Question: I found out, that for my dropdown menu to show, I have to add position: relative to my css. But no matter where I add it, it gets displayed like this (with the navbar increasing its width. See the picture:

Code:
'''
*,
*::before,
*::after {
box-sizing: border-box;
}
body {
background-image: linear-gradient(rgba(0, 0, 0, 0.3) 0, rgba(0, 0, 0, 0.3)), url('img/tape-measure.jpg');
background-size: cover;
min-height: 2000px;
color: #000305;
font-size: 100%;
font-family: 'Coming Soon', 'Lucida Sans Unicode', cursive;
line-height: 1.5;
}
a {
text-decoration: none;
color: #CF5C3F;
}
.mainHeader {
width: 90%;
margin: 0 auto;
}
.mainHeader nav {
background-color: #9cb34f;
border-radius: 5px;
}
.mainHeader nav ul {
list-style: none;
margin: 2em;
padding: 0;
}
nav:first-of-type ul {
display: flex;
flex-flow: row wrap;
}
nav:first-of-type li {
flex: 1 0 15em;
padding: 0.125em;
}
nav a {
display: block;
padding: 1em;
transition: all linear 0.15s;
text-decoration: inherit;
}
.mainHeader nav a:link,
.mainHeader nav a:visited {
color: #fff;
}
.mainHeader nav a:hover,
.mainHeader nav a.Home:link,
.mainHeader nav a.Home:visited {
background-color: #CF5C3F;
text-shadow: none;
}
.mainHeader nav ul li a {
border-radius: 5px;
}
.menu li:hover .sub-menu {
position: relative;
z-index: 1;
opacity: 1;
}
.menu .arrow {
font-size: 11px;
line-height: 0%;
}
.sub-menu {
width: 140%;
padding: 1em;
position: absolute;
top: 100%;
left: 0px;
z-index: -1;
opacity: 0;
transition: opacity linear 0.15s;
box-shadow: 0px 2px 3px rgba(0, 0, 0, 0.2);
background: #CF5C3F;
}
.sub-menu li {
display: block;
font-size: 16px;
}
.sub-menu li a {
padding: 10px 30px;
display: block;
}
.sub-menu li a:hover {
background: #3e3436;
}
'''
'''
<!DOCTYPE html>
<html lang="de">
<head>
<meta charset="utf-8">
<title>Couture Anni</title>
<link rel="stylesheet" type="text/css" href="resources/css/ionicons.css">
<link rel="stylesheet" type="text/css" href="resources/css/style.css">
<link href="https://fonts.googleapis.com/css?family=Coming+Soon" rel="stylesheet">
<meta name="viewport" content="width=device-width, initial-scale=1.0">
</head>
<body>
<header class="mainHeader">
<img class="Logo" src="resources/img/Content%5Cvariation_800_e.png" alt="Logo">
<img class="Margrit" src="resources/img/IMG_5347_small.jpg" alt="Annamaria Hofstetter">
<div class="menu-wrap">
<nav class="menu">
<ul class="clearfix">
<li><a href="#">Home</a></li>
<li>
<a href="#">Movies <span class="arrow">&#9660;</span></a>
<ul class="sub-menu">
<li><a href="#">In Cinemas Now</a></li>
<li><a href="#">Coming Soon</a></li>
<li><a href="#">On DVD/Blu-ray</a></li>
<li><a href="#">Showtimes &amp; Tickets</a></li>
</ul>
</li>
<li><a href="#">T.V. Shows</a></li>
<li><a href="#">Site Help</a></li>
</ul>
</nav>
</div>
<p class="Schneiderei"><strong>Schneiderei<br>&amp; Handwerk</strong></p>
<p class="Willkommen"><strong>Willkommen auf meiner Homepage.<br>Schon, dass Sie mich gefunden haben!</strong></p>
<p class="inBearbeitung"><strong>Diese Seite ist unter Bearbeitung.<br>Bis demnachst!</strong></p>
</header>
<footer class="mainFooter">
<p>Copyright ©️ <a href="#" title="couture-anni">couture-anni.ch</a></p>
</footer>
</body>
</html>
'''
I just don't get how I prevent the navbar from increasing its width, when the dropdown is shown.
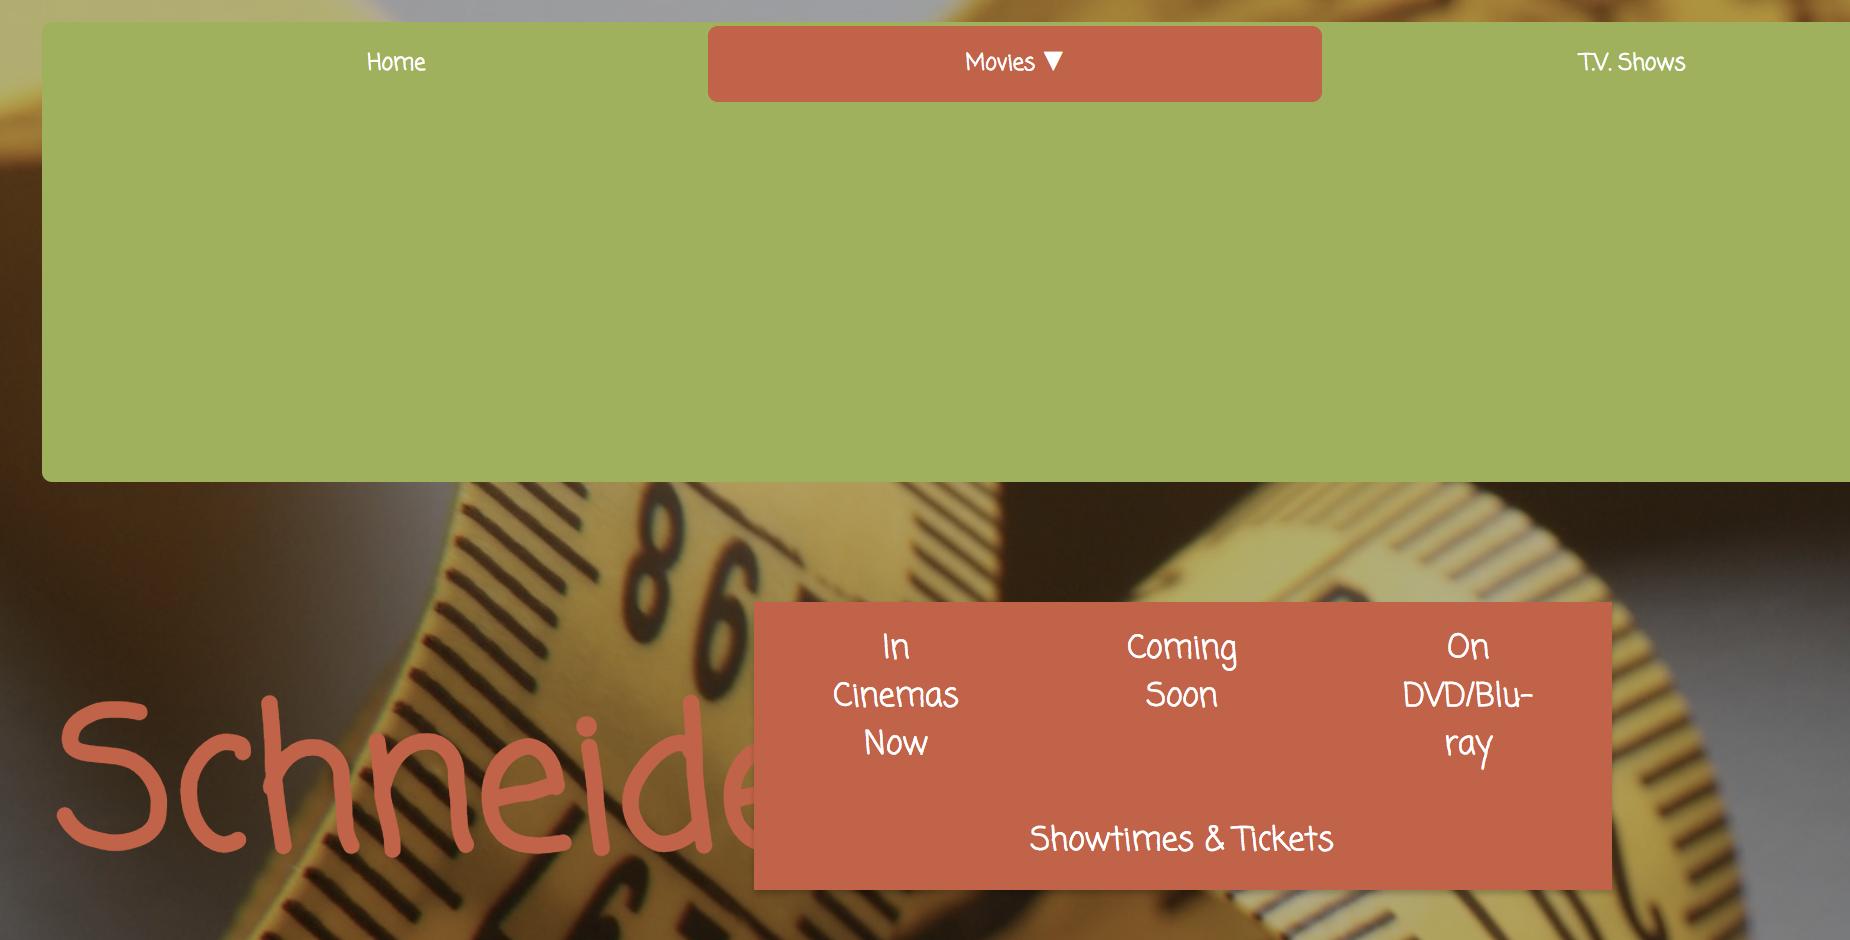
Answer: '''
.mainHeader nav ul li {
position: relative;
}
.menu li:hover .sub-menu {
position: absolute;
//more code...
}
.sub-menu {
top: 1.7em;
left: -1.8em;
//more code...
}
'''
'''
*,
*::before,
*::after {
box-sizing: border-box;
}
body {
background-image: linear-gradient(rgba(0, 0, 0, 0.3) 0, rgba(0, 0, 0, 0.3)), url('img/tape-measure.jpg');
background-size: cover;
min-height: 2000px;
color: #000305;
font-size: 100%;
font-family: 'Coming Soon', 'Lucida Sans Unicode', cursive;
line-height: 1.5;
}
a {
text-decoration: none;
color: #CF5C3F;
}
.mainHeader {
width: 90%;
margin: 0 auto;
}
.mainHeader nav {
background-color: #9cb34f;
border-radius: 5px;
}
.mainHeader nav ul {
list-style: none;
margin: 2em;
padding: 0;
}
.mainHeader nav ul li {
position: relative;
}
nav:first-of-type ul {
display: flex;
flex-flow: row wrap;
}
nav:first-of-type li {
flex: 1 0 15em;
padding: 0.125em;
}
nav a {
display: block;
padding: 1em;
transition: all linear 0.15s;
text-decoration: inherit;
}
.mainHeader nav a:link,
.mainHeader nav a:visited {
color: #fff;
}
.mainHeader nav a:hover,
.mainHeader nav a.Home:link,
.mainHeader nav a.Home:visited {
background-color: #CF5C3F;
text-shadow: none;
}
.mainHeader nav ul li a {
border-radius: 5px;
}
.menu li:hover .sub-menu {
position: absolute;
z-index: 1;
opacity: 1;
}
.menu .arrow {
font-size: 11px;
line-height: 0%;
}
.sub-menu {
width: 140%;
padding: 1em;
position: absolute;
top:1.7em;
left: -1.8em;
z-index: -1;
opacity: 0;
transition: opacity linear 0.15s;
box-shadow: 0px 2px 3px rgba(0, 0, 0, 0.2);
background: #CF5C3F;
}
.sub-menu li {
display: block;
font-size: 16px;
}
.sub-menu li a {
padding: 10px 30px;
display: block;
}
.sub-menu li a:hover {
background: #3e3436;
}
'''
'''
<!DOCTYPE html>
<html lang="de">
<head>
<meta charset="utf-8">
<title>Couture Anni</title>
<link rel="stylesheet" type="text/css" href="css/1.css">
<link href="https://fonts.googleapis.com/css?family=Coming+Soon" rel="stylesheet">
<meta name="viewport" content="width=device-width, initial-scale=1.0">
</head>
<body>
<header class="mainHeader">
<img class="Logo" src="resources/img/Content%5Cvariation_800_e.png" alt="Logo">
<img class="Margrit" src="resources/img/IMG_5347_small.jpg" alt="Annamaria Hofstetter">
<div class="menu-wrap">
<nav class="menu">
<ul class="clearfix">
<li><a href="#">Home</a></li>
<li>
<a href="#">Movies <span class="arrow">&#9660;</span></a>
<ul class="sub-menu">
<li><a href="#">In Cinemas Now</a></li>
<li><a href="#">Coming Soon</a></li>
<li><a href="#">On DVD/Blu-ray</a></li>
<li><a href="#">Showtimes &amp; Tickets</a></li>
</ul>
</li>
<li><a href="#">T.V. Shows</a></li>
<li><a href="#">Site Help</a></li>
</ul>
</nav>
</div>
<p class="Schneiderei"><strong>Schneiderei<br>&amp; Handwerk</strong></p>
<p class="Willkommen"><strong>Willkommen auf meiner Homepage.<br>Schon, dass Sie mich gefunden haben!</strong></p>
<p class="inBearbeitung"><strong>Diese Seite ist unter Bearbeitung.<br>Bis demnachst!</strong></p>
</header>
<footer class="mainFooter">
<p>Copyright ©️ <a href="#" title="couture-anni">couture-anni.ch</a></p>
</footer>
</body>
</html>
'''